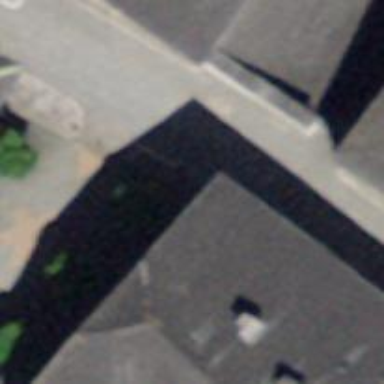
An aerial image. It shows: Residential road with sett surface.